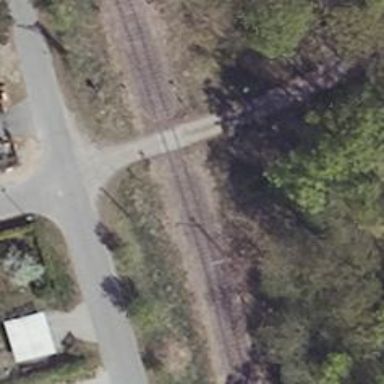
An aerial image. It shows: Level crossing along the railway.